Question:
Hi I wish to add WPF control to ElementHost in my WinForms application. The behavior of my control is depicted on picture. I wish expanding any expander make my treeview control resize to smaller size. And on the beginning I wish my expanders to be collapsed.
I was trying sth like that:
'''
<UserControl x:Class="LeftPane"
xmlns="http://schemas.microsoft.com/winfx/2006/xaml/presentation"
xmlns:x="http://schemas.microsoft.com/winfx/2006/xaml"
xmlns:mc="http://schemas.openxmlformats.org/markup-compatibility/2006"
xmlns:d="http://schemas.microsoft.com/expression/blend/2008"
mc:Ignorable="d" >
<Grid VerticalAlignment="Stretch" Margin="3,3,3,3">
<Grid.RowDefinitions>
<RowDefinition Height="Auto"/>
<RowDefinition Height="*"/>
</Grid.RowDefinitions>
<TreeView Grid.Row="0" Name="treeView1" VerticalAlignment="Stretch" >
</TreeView>
<StackPanel Grid.Row="1" Name="StackPanel1" VerticalAlignment="Bottom">
<ListBox SelectedIndex="1">
<ListBoxItem VerticalAlignment="Stretch">
<Expander Grid.Row="1" ExpandDirection="Down" Header="expander1" VerticalAlignment="Stretch" Name="expander1" IsExpanded="False">
<ListBox>
<ListBoxItem Content="Unit 1"/>
<ListBoxItem Content="Unit 2"/>
</ListBox>
</Expander>
</ListBoxItem>
<ListBoxItem VerticalAlignment="Stretch">
<Expander Grid.Row="2" ExpandDirection="Down" Header="expander2" VerticalAlignment="Stretch" Name="expander2" IsExpanded="False">
<ListBox>
<ListBoxItem Content="Unit 1"/>
<ListBoxItem Content="Unit 2"/>
</ListBox>
</Expander>
</ListBoxItem>
</ListBox>
</StackPanel>
</Grid>
'''
and:
'''
public void AddControl(ElementHost host)
{
this.parentHost = host;
host.Child = this;
this.Height = host.Size.Height;
treeView1.MaxHeight = this.Height - 60;
}
'''
But it doesn't work correctly. What is more I would like this control resize while I resize my winForms window.
Can anyone help me how to set aligment etc.
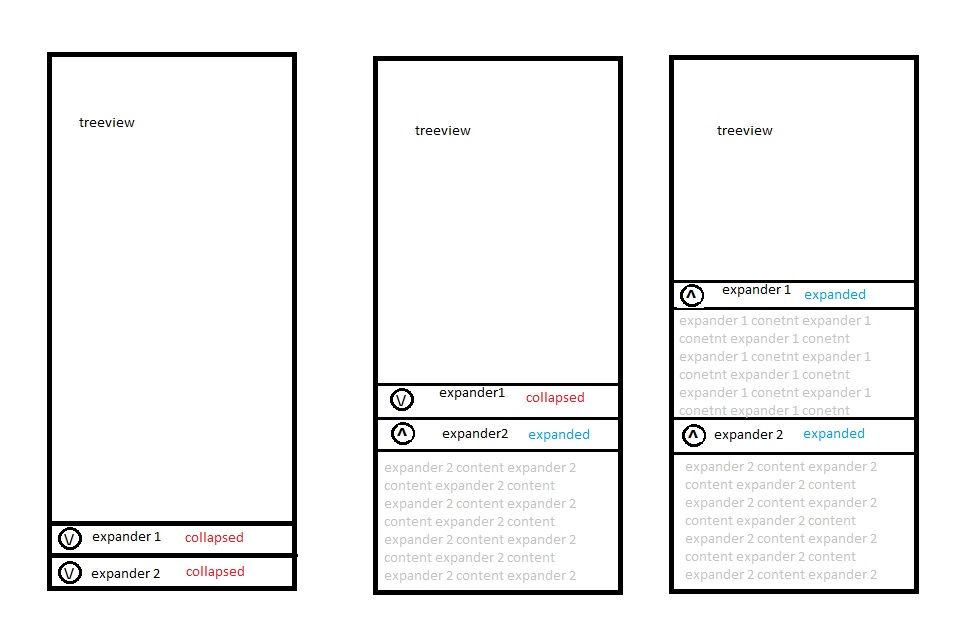
Answer: This is how I would achieve this... first, I would change the 'Grid' to the following:
'''
<Grid.RowDefinitions>
<RowDefinition Height="*" />
<RowDefinition Height="Auto" />
<RowDefinition Height="Auto" />
</Grid.RowDefinitions>
'''
This will provide the two 'Expander' controls with as much space as they need and the 'TreeView' with all of the rest:
'''
<TreeView Grid.Row="0" Name="treeView1" />
<Expander Grid.Row="1" Header="expander1" Name="expander1" IsExpanded="False">
<ListBox>
<ListBoxItem Content="Unit 1"/>
<ListBoxItem Content="Unit 2"/>
</ListBox>
</Expander>
<Expander Grid.Row="2" Header="expander2" Name="expander2" IsExpanded="False">
<ListBox>
<ListBoxItem Content="Unit 1"/>
<ListBoxItem Content="Unit 2"/>
</ListBox>
</Expander>
'''